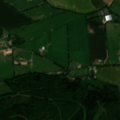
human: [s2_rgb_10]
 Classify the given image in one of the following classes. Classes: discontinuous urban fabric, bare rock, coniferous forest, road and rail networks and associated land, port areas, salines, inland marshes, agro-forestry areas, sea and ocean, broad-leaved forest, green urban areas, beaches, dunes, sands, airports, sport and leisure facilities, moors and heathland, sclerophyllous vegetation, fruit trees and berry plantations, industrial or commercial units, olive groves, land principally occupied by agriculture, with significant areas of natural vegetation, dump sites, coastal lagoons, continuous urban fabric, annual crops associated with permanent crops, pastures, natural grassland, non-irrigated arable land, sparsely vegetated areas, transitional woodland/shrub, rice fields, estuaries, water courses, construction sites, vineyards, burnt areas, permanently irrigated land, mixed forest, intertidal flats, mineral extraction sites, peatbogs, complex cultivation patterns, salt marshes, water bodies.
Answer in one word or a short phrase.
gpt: non-irrigated arable land, pastures, coniferous forest